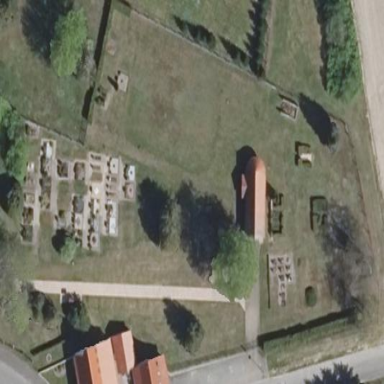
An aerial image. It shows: Cemetery.